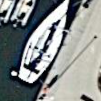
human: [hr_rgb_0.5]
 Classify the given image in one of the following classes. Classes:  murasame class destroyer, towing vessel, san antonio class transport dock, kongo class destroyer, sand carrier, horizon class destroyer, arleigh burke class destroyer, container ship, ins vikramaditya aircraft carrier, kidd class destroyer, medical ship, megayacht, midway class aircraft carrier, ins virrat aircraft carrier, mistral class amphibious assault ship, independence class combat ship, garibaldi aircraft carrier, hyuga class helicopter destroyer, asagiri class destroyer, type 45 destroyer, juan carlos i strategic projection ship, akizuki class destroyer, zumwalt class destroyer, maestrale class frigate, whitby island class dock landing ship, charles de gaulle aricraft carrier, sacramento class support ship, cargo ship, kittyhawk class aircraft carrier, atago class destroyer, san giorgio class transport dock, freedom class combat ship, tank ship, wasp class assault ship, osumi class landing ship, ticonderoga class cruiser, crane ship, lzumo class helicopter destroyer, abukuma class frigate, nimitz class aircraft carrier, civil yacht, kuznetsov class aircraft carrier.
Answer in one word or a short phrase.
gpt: Civil yacht